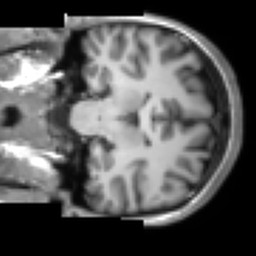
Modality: T1w
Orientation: coronal